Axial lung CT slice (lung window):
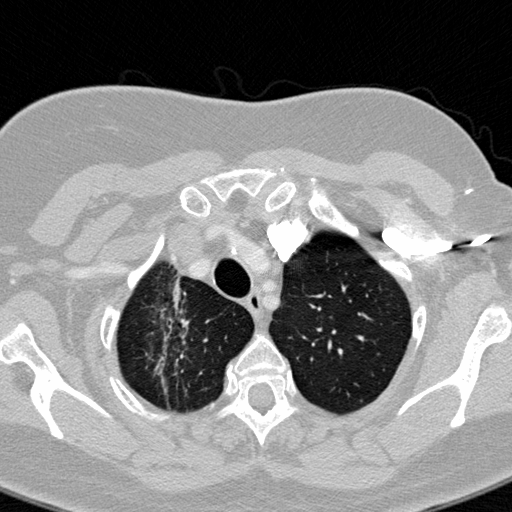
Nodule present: no